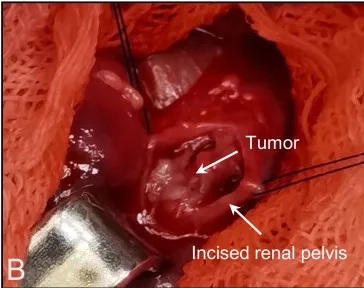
(B) A cauliflower-like lump was seen.
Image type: medical_photograph (other_medical_photograph)